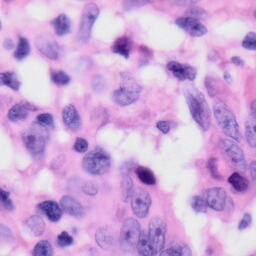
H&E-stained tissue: Skin